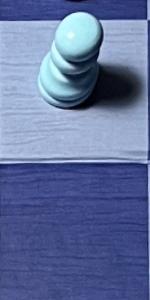
Label: Empty